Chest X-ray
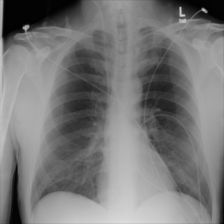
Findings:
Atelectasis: negative
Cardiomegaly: negative
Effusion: negative
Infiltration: negative
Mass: negative
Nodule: negative
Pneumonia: negative
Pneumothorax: negative
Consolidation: negative
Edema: negative
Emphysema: negative
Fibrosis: negative
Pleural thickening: negative
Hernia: negative